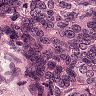
Metastatic tissue present: yes